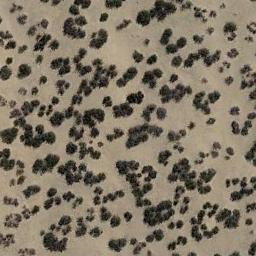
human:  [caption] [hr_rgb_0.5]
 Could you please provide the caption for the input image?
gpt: The chaparral is on the yellow desert .

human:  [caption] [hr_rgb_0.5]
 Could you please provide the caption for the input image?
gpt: Chaparral is evenly distributed on the sand .

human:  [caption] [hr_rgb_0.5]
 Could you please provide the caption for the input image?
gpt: A lot of dense chaparrals grow in the desert .

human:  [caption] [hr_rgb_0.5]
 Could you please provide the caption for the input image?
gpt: You can see a lot of weeds on this desert .

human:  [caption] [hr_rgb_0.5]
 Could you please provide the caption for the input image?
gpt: The plants in the chaparral are sparse .